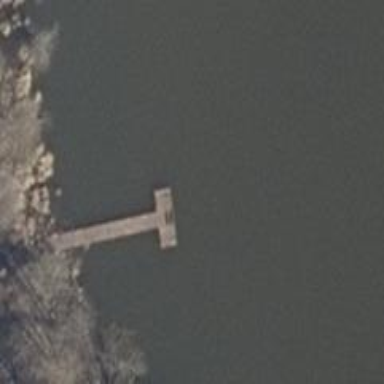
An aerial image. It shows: Man-made pier.